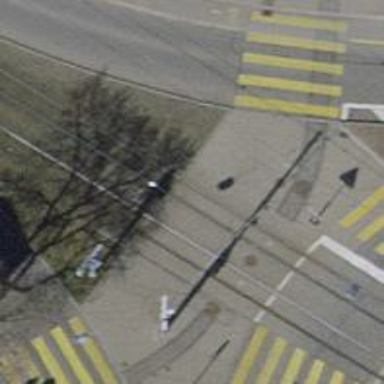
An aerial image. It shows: Railway crossing.